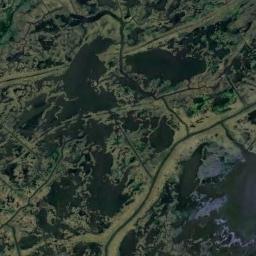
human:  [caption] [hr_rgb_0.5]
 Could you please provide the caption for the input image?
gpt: Many waters of different sizes and shapes are surrounded by wetlands .

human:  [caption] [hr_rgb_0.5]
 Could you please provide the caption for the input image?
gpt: The wetland consists of bare land, Green plants, Dry plants and water .

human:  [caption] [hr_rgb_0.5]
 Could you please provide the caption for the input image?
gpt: Except for the waters, this wetland is covered by vegetation .

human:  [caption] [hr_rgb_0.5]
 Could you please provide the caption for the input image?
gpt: The lake in a wetland is covered by a patch of dark green and light green mixed plants .

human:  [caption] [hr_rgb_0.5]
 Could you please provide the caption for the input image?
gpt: There are many water areas on the wetland .